Question: The map was displaying properly before the addition of the 'panel'. Now as soon as I add a 'panel div' on the page the map displays just like this:

It is just cluttered on the top portion leaving a wide space below. The button on the top left corner of the image is used to open the panel which opens fine. Sorry for the patchy image work.
'''
<body>
<div data-role="page" id="map-page" data-url="map-page">
<div data-role="panel" id="mypanel">
<!-- This is the problematic panel-->
</div><!-- /panel -->
<div data-role="header">
<a href="#mypanel" data-role="button" data-icon="bars" data-iconpos="notext">Choose Station</a>
<h1>The Header</h1>
<a href="index.html" data-ajax="false" data-role="button" data-icon="refresh" data-iconpos="notext">Refresh</a>
</div><!-- /header -->
<div data-role="content" id="map-canvas"> <!--Div for map display.-->
</div><!-- /content -->
<div data-role="footer" data-id="myfooter" class="ui-bar" data-position="fixed">
<h4>©️ 2013</h4>
</div><!-- /footer -->
</div><!-- /page -->
</body>
'''
'''
html { height: 100% }
body { height: 100%; margin: 0; padding: 0 }
#map-page, #map-canvas { height: 100% }
'''
Otherwise I am using default 'jquery.mobile-1.3.1.min.css'. I probably know it might well be because of css, but could not figure out.
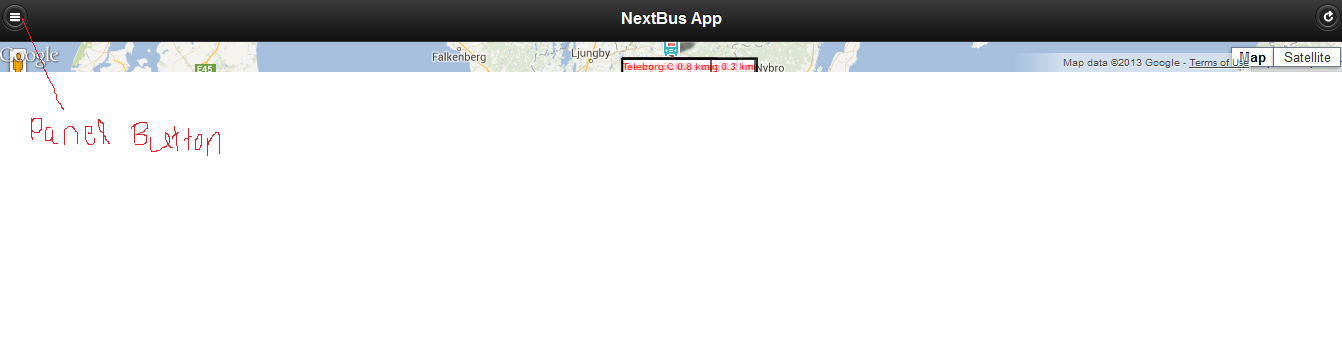
Answer: You will need to change your custom 'CSS'. In this working example I have used your HTML page and modified its CSS. You main problem here is not panel at least not directly. Panel height will cause page content div to miss behave, it can be fix with a 'CSS' used below.
This is a working example: <URL>
### CSS :
'''
#map-canvas {
padding: 0;
position : absolute !important;
top : 40px !important;
right : 0;
bottom : 40px !important;
left : 0 !important;
}
'''
This solution is also described <URL>.